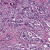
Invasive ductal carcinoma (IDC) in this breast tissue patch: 1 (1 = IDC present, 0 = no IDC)